Brain MRI, t2w sequence, axial 2D slice.
Patient: age 34, sex M, weight 95 kg, height 1.95 m
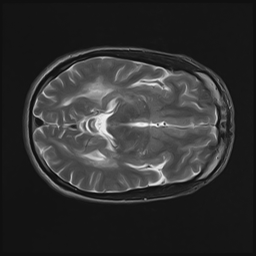